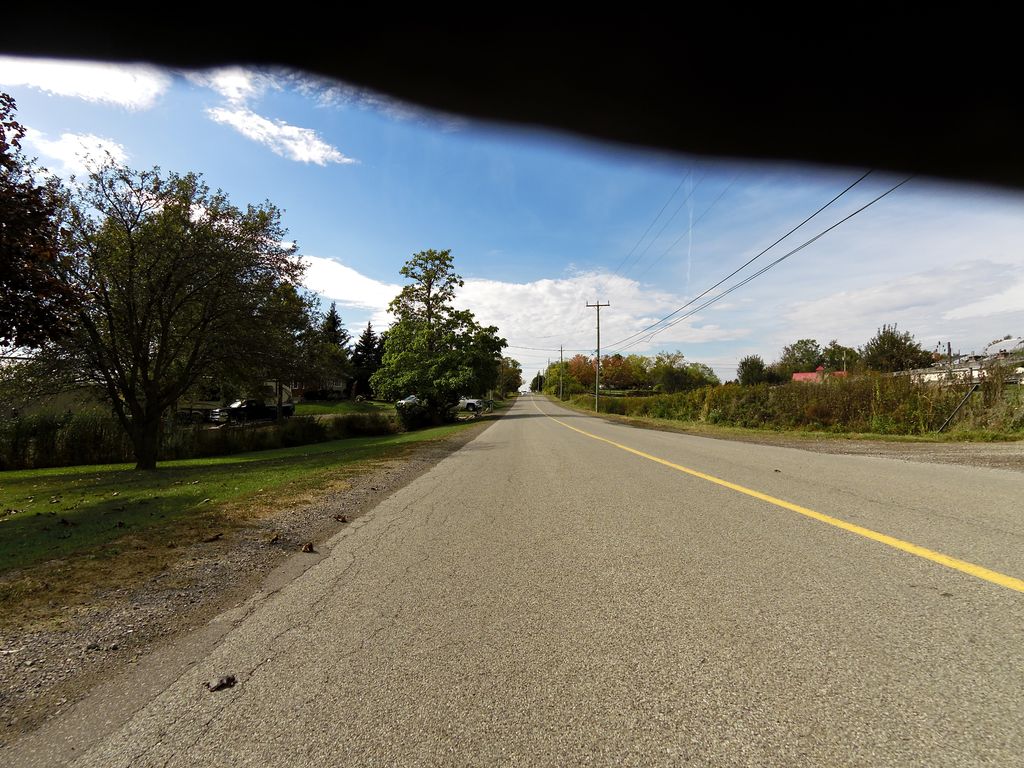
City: hamilton